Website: walmart
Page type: address-validator
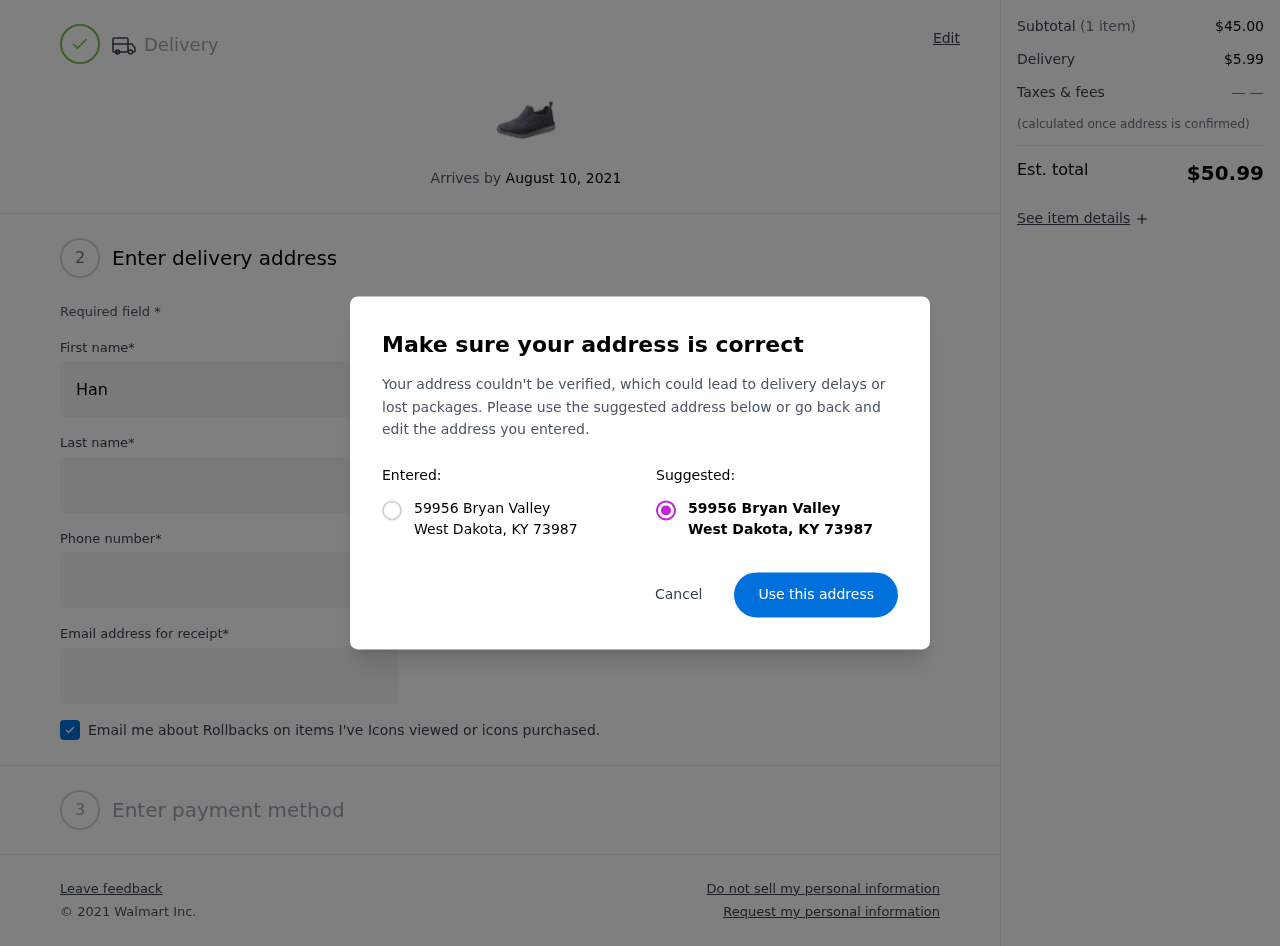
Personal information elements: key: PII_CITY
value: West Dakota
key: PII_POSTCODE
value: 73987
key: PII_STATE_ABBR
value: KY
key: PII_STREET
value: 59956 Bryan Valley
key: PII_FIRSTNAME
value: Hannah
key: PII_LASTNAME
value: Barnes
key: PII_STREET2
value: Apt. 279
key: PII_PHONE
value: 7778111488
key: PII_EMAIL
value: hannahbarnes@gmail.com
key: PII_POSTCODE_FULL
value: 73987
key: PII_POSTCODE_NUMERIC
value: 73987
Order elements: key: ORDER_DELIVERY_DATE
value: August 10, 2021
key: ORDER_SUBTOTAL
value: $45.00
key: ORDER_SHIPPING_COST
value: $5.99
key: ORDER_TOTAL
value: $50.99